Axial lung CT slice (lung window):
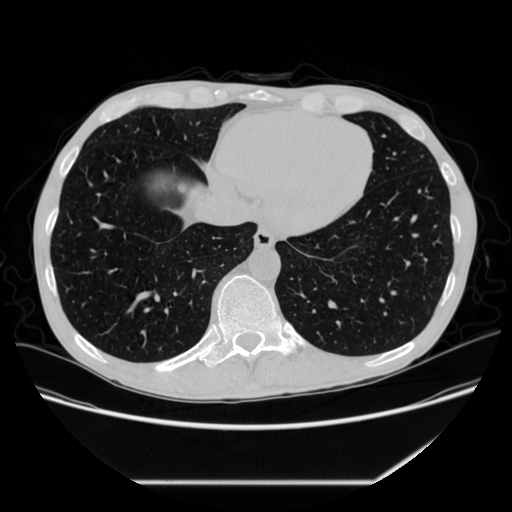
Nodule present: no